Question: Here is the type of images I'm working with:

You can see the pink line Ive plotted using the code below:
'''
A=imread('b20.bmp');
AR=A(:,:,1);
[rows, columns] = size(AR);
y1 = 200;
y2 = 315;
row1 = AR(y1, :); % Extract this line of gray levels from the image.
figure, image(AR,'CDataMapping','scaled'); colormap('gray');
title('Input Image in Grayscale')
hold on;
plot([0, columns], [y2, y2], 'm');
'''
Im looking to scan upwards from the highlighted row (315) to the first row of the image in an effort to detect the dark region, once that region is detected I'm looking to plot another line at the midpoint of the dark region, similar to the first (the whole way across the image).
the reason I'm looking to do this is once the midpoints of the 2 regions are detected Im looking to obtain statistical information from the 2 lines such as standard deviations and means, in an attempt to process the 2 segments to give the surrounding rows or segments an overall average value.
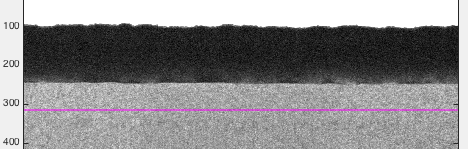
Answer: Jonas pretty much told you how to solve it. However, because I like playing with images, I decided to write an answer. What I would do is extract out a sub-image that goes from rows 1 to 315, then I would independently find the average of each . This would give you a 315 element vector... then from this result, whatever location gives us a huge spike, that's probably where the subdivision begins. Here's an artificial example. I tried recreating your's with some minimal code. I'm going to create a black and white image where the top half is black and the bottom half is white. Once I do that, I'll add some random Gaussian noise to it with an amplitude of 10, mean of 0 and standard deviation of 1. After this, I'll normalize the image so that it's between '[0,1]' in terms of the dynamic range:
'''
%// Set random seed generator
rng(123);
%// Create black and white image. First 250 rows is black, next 250 rows is gray
im = [zeros(250, 256); 128*ones(250,256)];
%// Add Gaussian random noise of amplitude 10, mean 0, std.dev = 1
im_noise = im + 10*randn(size(im));
%// Normalize image so it's between [0,1]
AR = (im_noise - min(im_noise(:))) / (max(im_noise(:)) - min(im_noise(:)));
'''
I've made the noisy image stored in 'AR' so that you can copy and paste what I'm going to try next. For completeness, this is what the image looks like:

Now here's where the magic begins. Let's find the average of each row between rows 1 and 315:
'''
avgs = mean(AR(1:315,:), 2);
'''
The '2' parameter means to operate along the columns, which means that we will find the average of each row. This means that we will get a 315 element vector where each element is the of a row.... so the first element is the average of row 1, second element is the average of row 2 and so on. If we plot these averages on a normal plot, where the row number is the horizontal axis and the mean intensity is on the vertical axis, this is what we get:
'''
plot(1:315, avgs);
'''

As you can see, there's a clear spike at 250, and in the image I designed, right at row 250 is where I made the gray square appear. We can determine this spike appears by doing <URL> to the left (or the lowest value of the edge. Therefore, we find pairwise distances and determine the point where we have a pairwise distance that is the highest possible. So, do something like:
'''
[~,ind] = max(diff(avgs));
'''
What's nice about 'max' here is that if there are values that are seen in the data that share the same maximum, we only return the occurring value. This is nice because once we detect our spike in the plot, we will find this result immediately. If you did this correctly, 'ind' should be 250.
One thing I'd like to note is that the above syntax is assuming you're transitioning from black to white. Should you have the behaviour, you'll either want to look into use 'min', or if you want this to be agnostic of the type of gradient you are experiencing, use 'max' combined with 'abs'. That way, when we find the biggest difference, it'll either be a large positive number if it's going from black to white or a large negative number if it's going from white to black. If we remove all of the negative values with 'abs', this means that no matter what the sign is, we will see this as a large positive value and so we should be able to detect the jump regardless. Therefore, what you should do is:
'''
[~,ind] = max(abs(diff(avgs)));
'''
Now, all you have to do is show this image, then plot a line where this location is at:
'''
figure;
imshow(AR);
hold on;
plot([1 size(AR,2)], [ind ind], 'r', 'LineWidth', 2);
'''
I've made the thickness of the line 2 pixels so you can see the line clearly, and I've made it in red. This is what we get:

---
Therefore, if you want to copy and paste this into MATLAB for you to run, here's the code:
'''
avgs = mean(AR(1:315,:), 2);
[~,ind] = max(abs(diff(avgs)));
figure;
imshow(AR);
hold on;
plot([1 size(AR,2)], [ind ind], 'r', 'LineWidth', 2);
'''